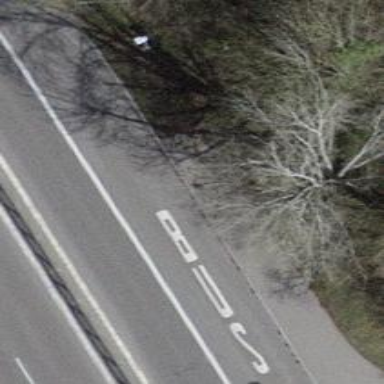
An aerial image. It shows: Bus stop with sheltered platform for public transport.